Current action and preconditions to check: trajectory_clear

Your task: For each precondition in the list above, predict whether it will hold at this action.

Consider the current scene as observed from the mobile robot's camera, and analyze the predicted future states of all dynamic agents (e.g., people, animals, vehicles, or any moving entities) within the NEXT SECOND.

IMPORTANT: Only answer "very likely" if you are absolutely certain—based on strong, clear evidence—that a dynamic agent will violate the precondition in the predicted future state. Do NOT answer "very likely" for unlikely, ambiguous, or low-probability risks.

Ask yourself for each precondition: Is there a high probability, with clear and convincing evidence, that the predicted future states of any dynamic agent will interfere with the predicted future state of the currently executing action within the NEXT SECOND, causing that precondition to fail?

Assess the risk level based on these predictions. Use "likely" or "very likely" if motions create a clear risk of interference.

Use "neutral" or "improbable" if agents are nearby but their predicted paths are clearly diverging or non-conflicting.

Failure Risk Categories: "very improbable", "improbable", "neutral", "likely", "very likely"

Answer Format: Output ONLY the probability_of_failure value from these categories: "very improbable", "improbable", "neutral", "likely", "very likely"

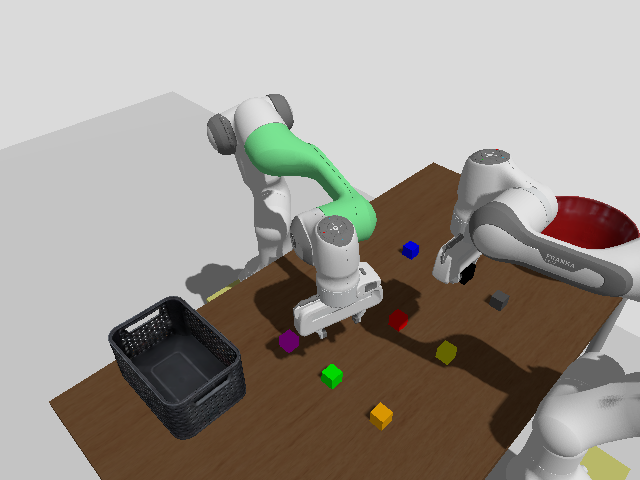

Answer: improbable